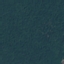
Land use / land cover class: Forest